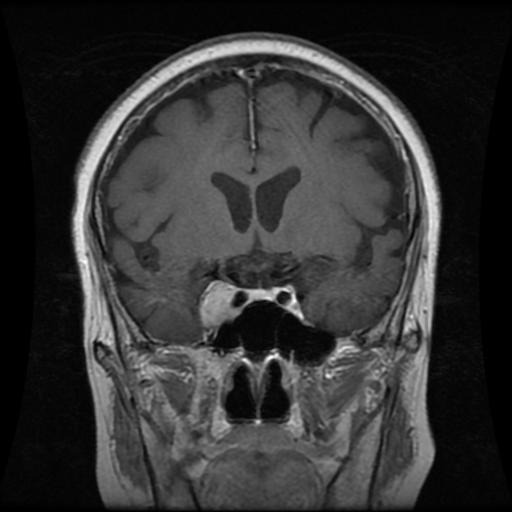
Label: meningioma